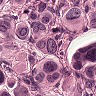
Metastatic tissue present: yes